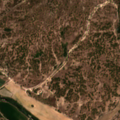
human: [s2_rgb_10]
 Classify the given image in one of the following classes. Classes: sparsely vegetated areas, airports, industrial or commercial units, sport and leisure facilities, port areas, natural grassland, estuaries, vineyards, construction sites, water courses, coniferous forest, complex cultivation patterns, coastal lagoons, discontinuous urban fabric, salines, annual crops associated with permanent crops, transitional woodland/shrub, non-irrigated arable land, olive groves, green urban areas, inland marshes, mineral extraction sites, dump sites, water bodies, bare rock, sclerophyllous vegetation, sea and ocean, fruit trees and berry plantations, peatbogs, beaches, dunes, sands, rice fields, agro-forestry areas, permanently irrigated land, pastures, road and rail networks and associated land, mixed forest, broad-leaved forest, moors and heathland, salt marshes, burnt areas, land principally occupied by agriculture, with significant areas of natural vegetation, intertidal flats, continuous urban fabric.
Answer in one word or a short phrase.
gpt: permanently irrigated land, rice fields, agro-forestry areas, broad-leaved forest, mixed forest